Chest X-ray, AP view. Patient: 52 years old, sex F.
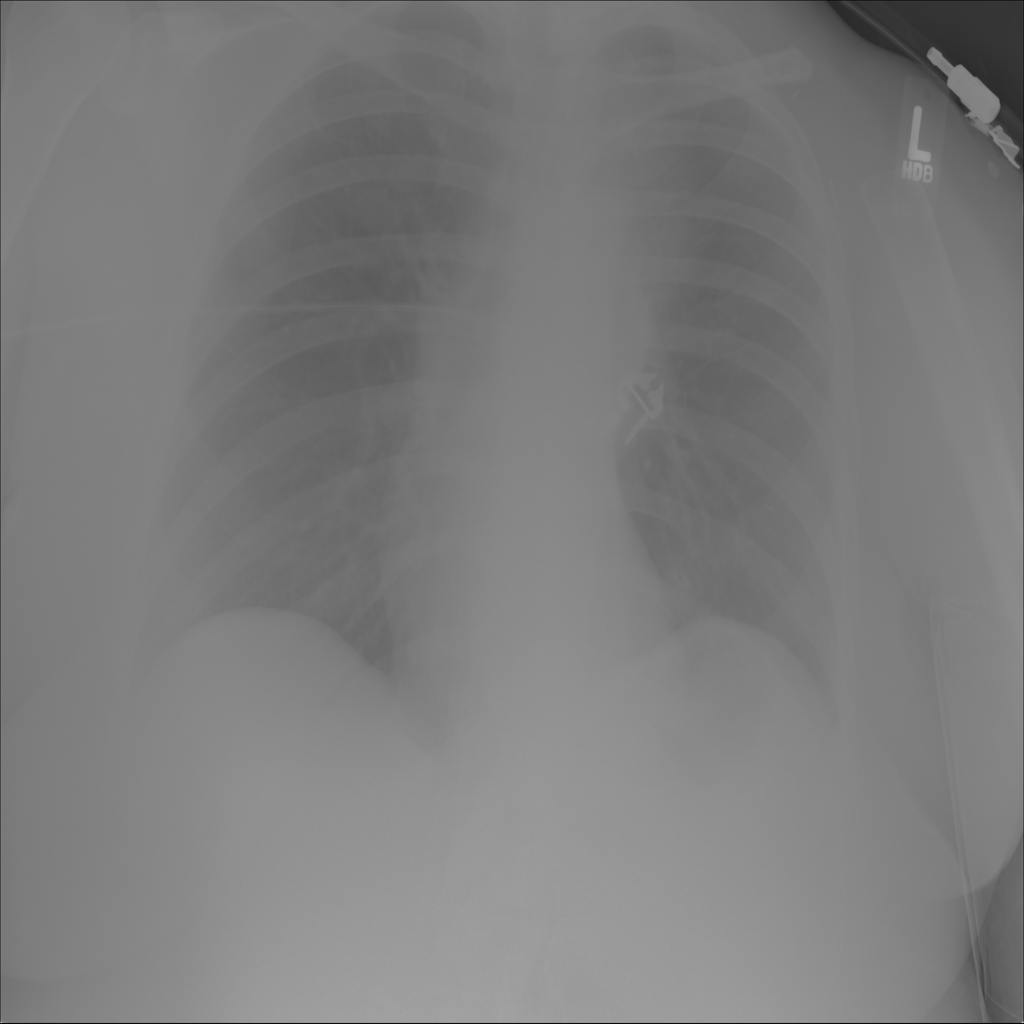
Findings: Atelectasis